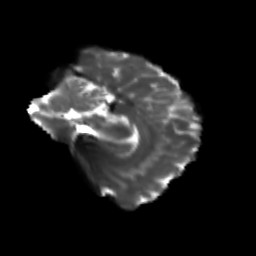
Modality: T2w
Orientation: sagittal
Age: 27
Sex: female
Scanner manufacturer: siemens
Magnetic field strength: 3 T
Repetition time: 3.5 s
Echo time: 0.104 s